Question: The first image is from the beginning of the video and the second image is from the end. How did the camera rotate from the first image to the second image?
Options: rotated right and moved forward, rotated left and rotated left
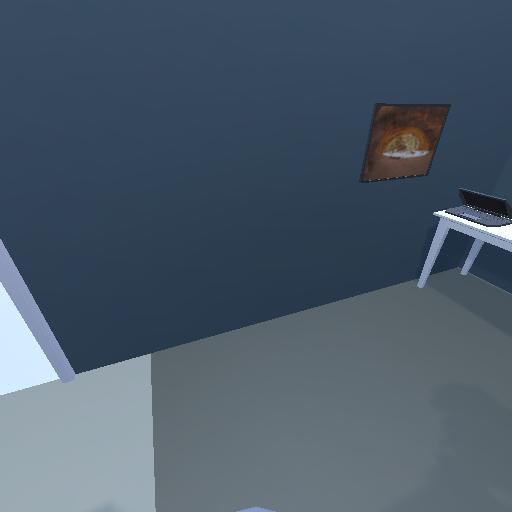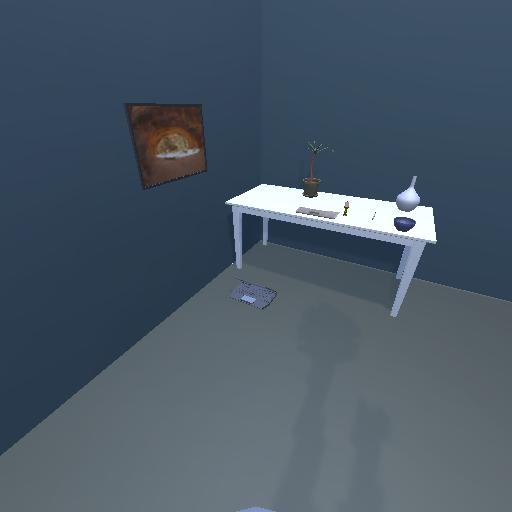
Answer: rotated right and moved forward